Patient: sex F, age 62
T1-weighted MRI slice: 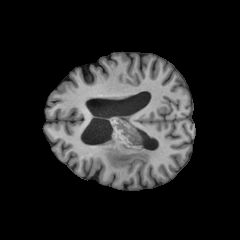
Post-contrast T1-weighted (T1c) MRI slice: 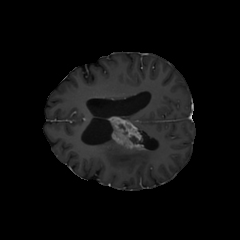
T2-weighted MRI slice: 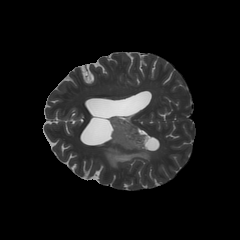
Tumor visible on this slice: yes
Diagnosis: Glioblastoma, IDH-wildtype
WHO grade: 4